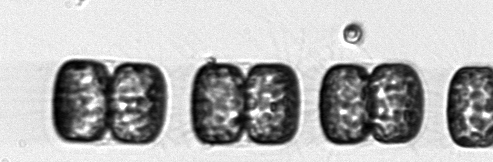
Label: Thalassiosira